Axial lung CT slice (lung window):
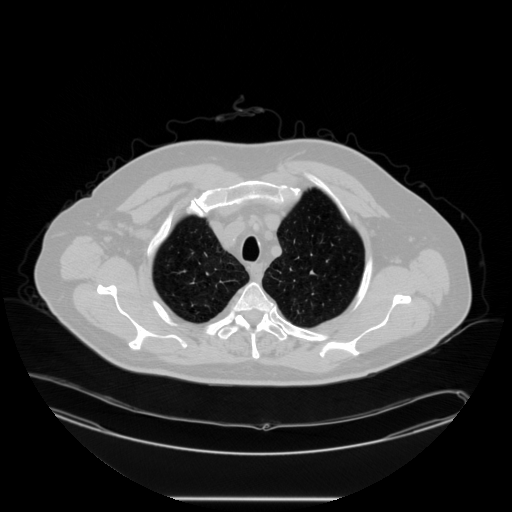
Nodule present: no